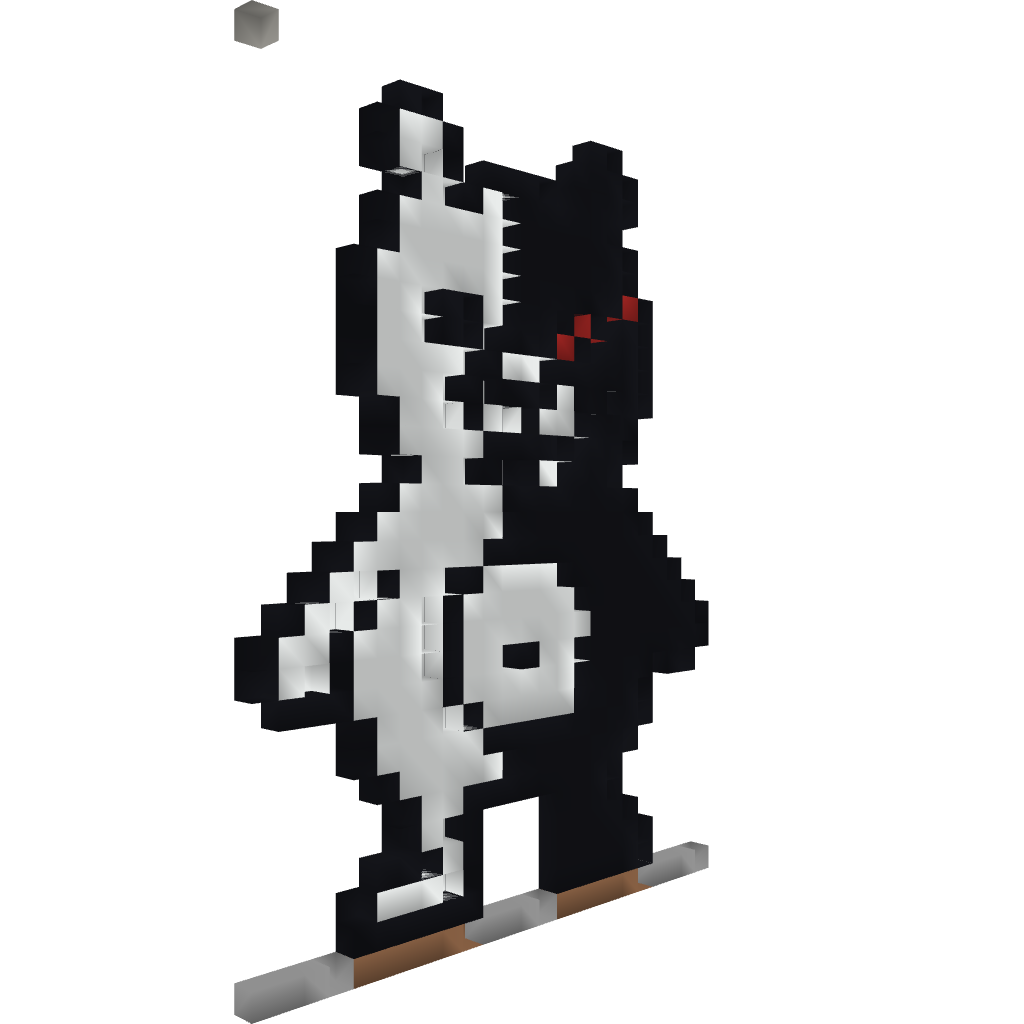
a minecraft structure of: Monobear